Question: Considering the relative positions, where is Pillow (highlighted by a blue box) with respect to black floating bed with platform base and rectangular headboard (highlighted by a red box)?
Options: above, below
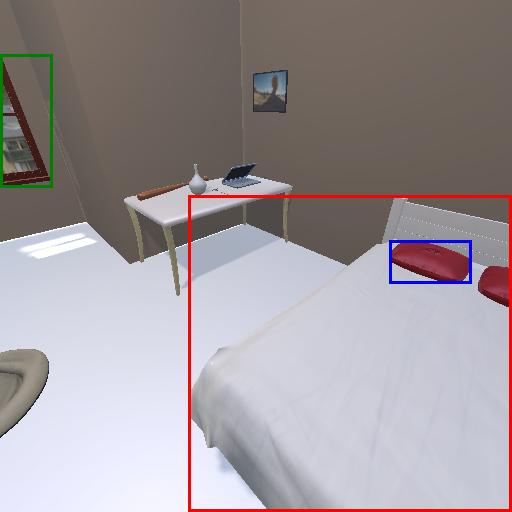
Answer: above